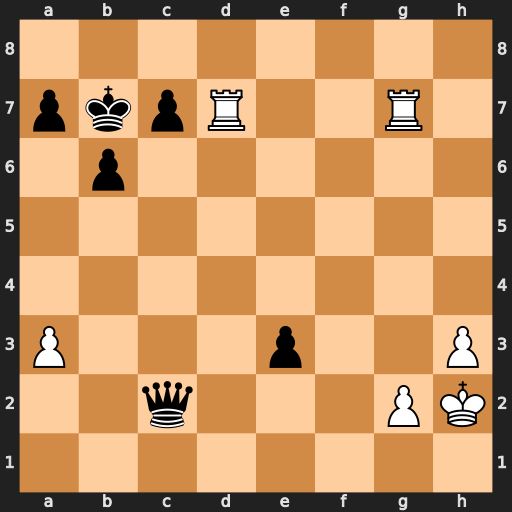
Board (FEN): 8/pkpR2R1/1p6/8/8/P3p2P/2q3PK/8
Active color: w
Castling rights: -
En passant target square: -
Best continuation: Rxc7+ Qxc7+ Rxc7+ Kxc7 Kg3